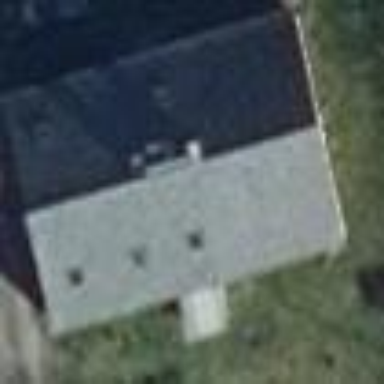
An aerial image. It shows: Detached building with gabled roof.